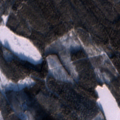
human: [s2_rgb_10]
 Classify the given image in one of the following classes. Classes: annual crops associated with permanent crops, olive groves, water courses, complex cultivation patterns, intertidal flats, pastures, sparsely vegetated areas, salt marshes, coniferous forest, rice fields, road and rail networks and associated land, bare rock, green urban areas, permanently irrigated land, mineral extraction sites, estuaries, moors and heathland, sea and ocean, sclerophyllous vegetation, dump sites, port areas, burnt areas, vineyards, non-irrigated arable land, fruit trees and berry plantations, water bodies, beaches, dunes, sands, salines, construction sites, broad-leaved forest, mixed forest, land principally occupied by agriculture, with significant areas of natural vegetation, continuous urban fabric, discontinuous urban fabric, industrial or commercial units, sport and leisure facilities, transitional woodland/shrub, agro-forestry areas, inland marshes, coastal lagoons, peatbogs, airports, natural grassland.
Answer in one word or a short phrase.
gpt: coniferous forest, mixed forest